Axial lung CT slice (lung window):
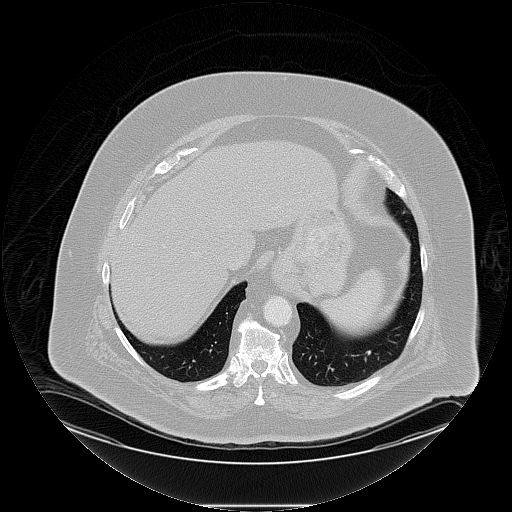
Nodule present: yes
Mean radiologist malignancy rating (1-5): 1.333